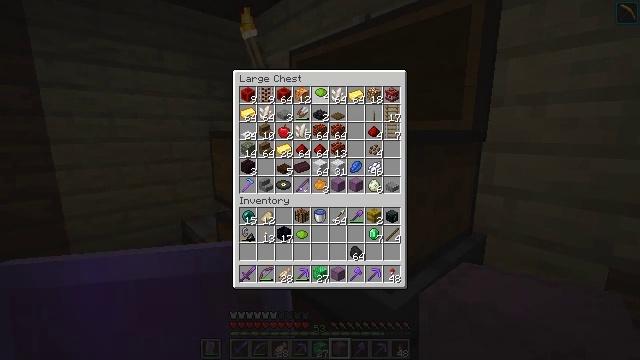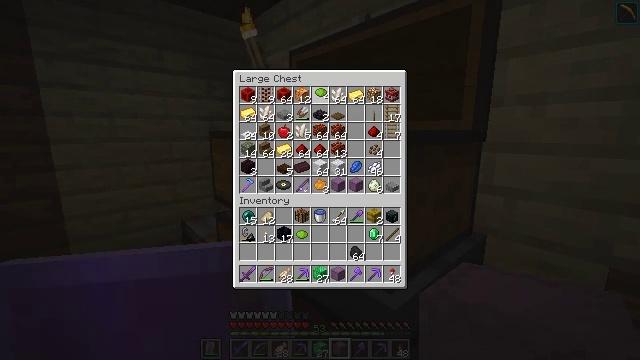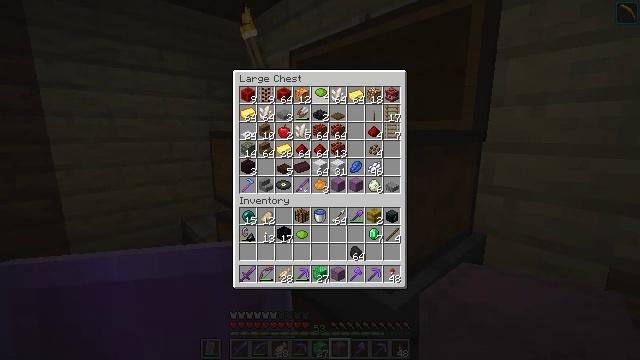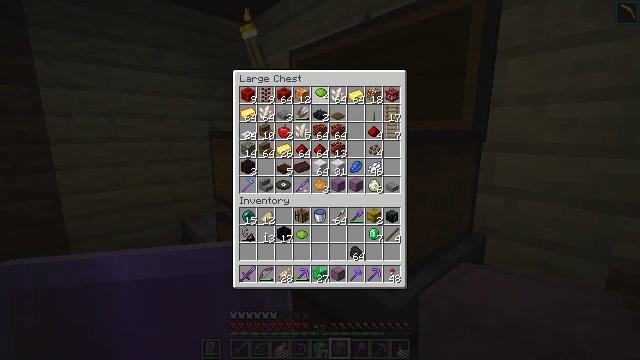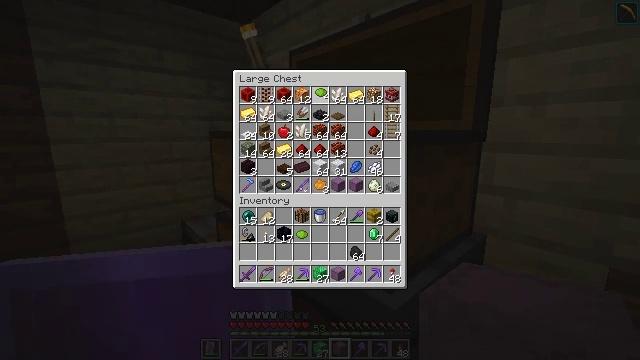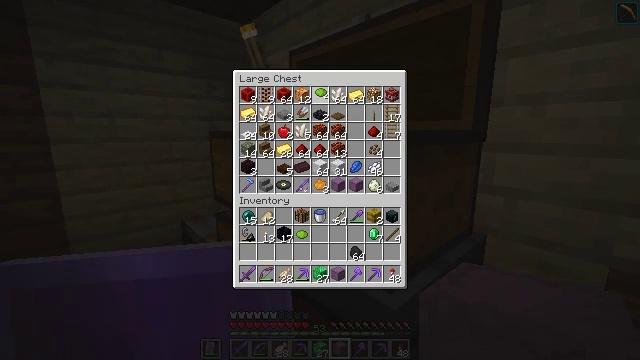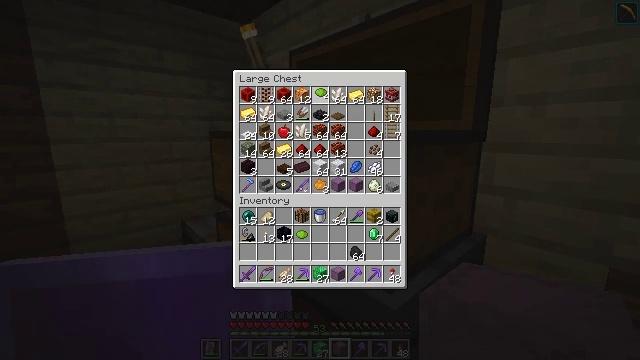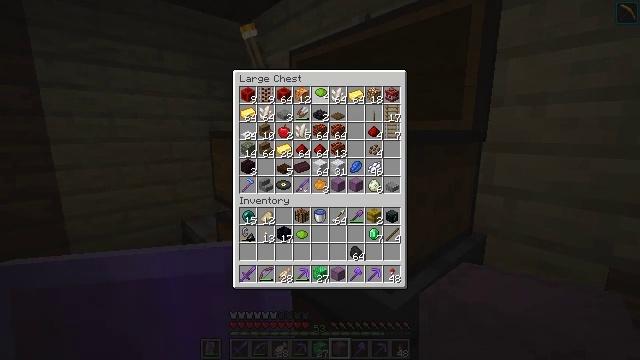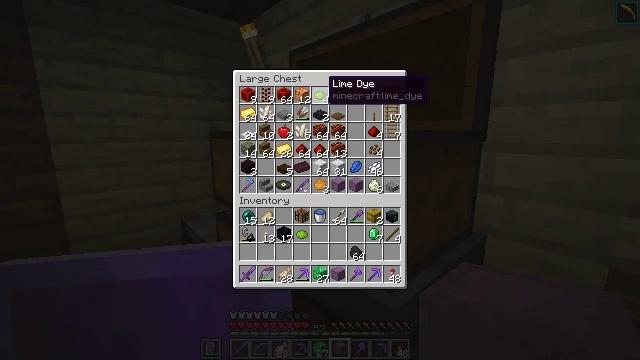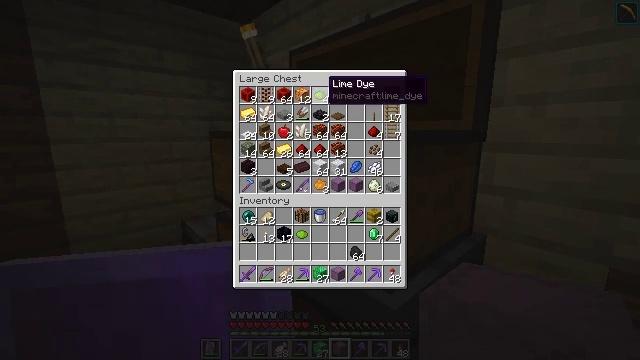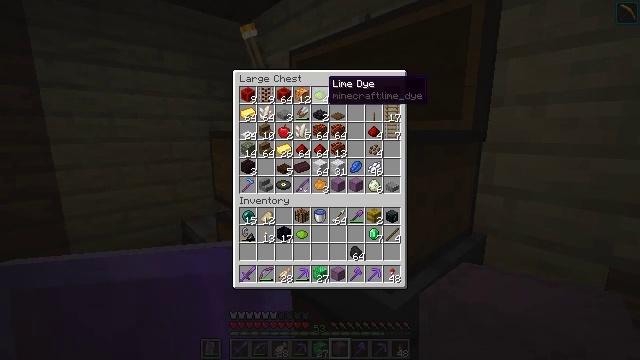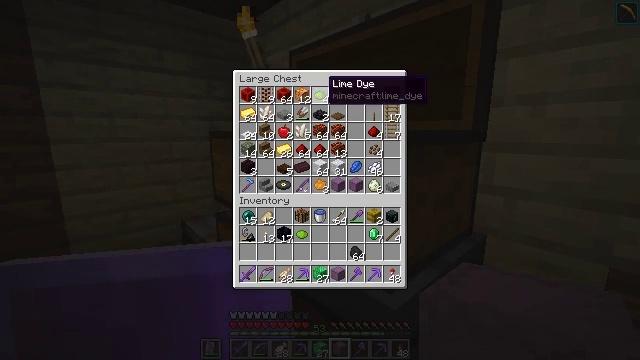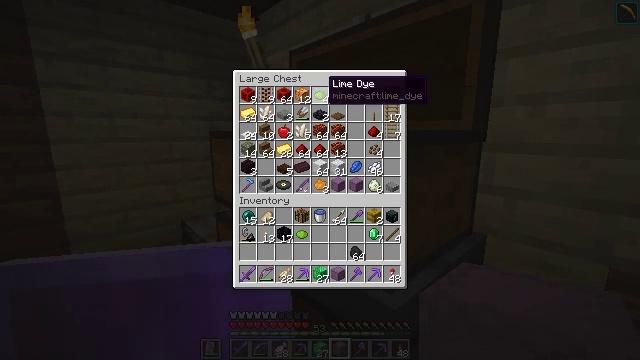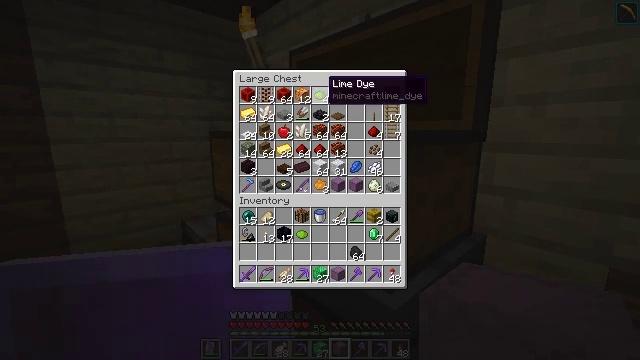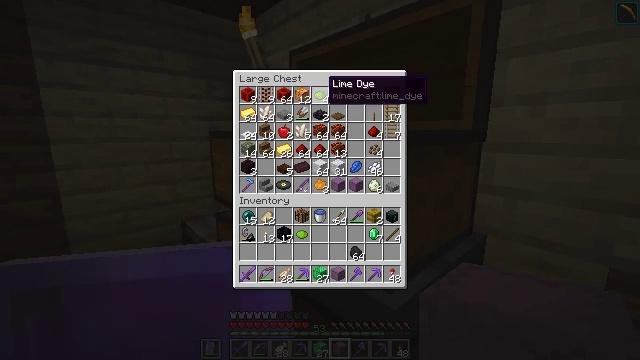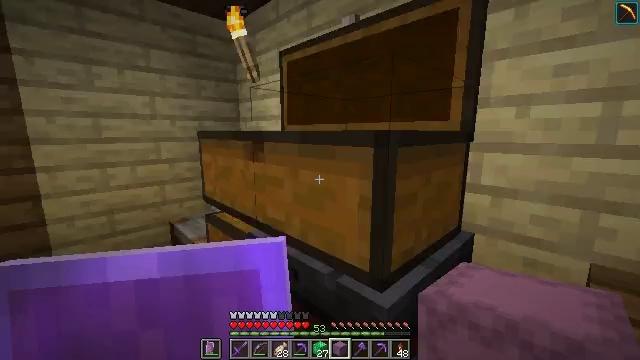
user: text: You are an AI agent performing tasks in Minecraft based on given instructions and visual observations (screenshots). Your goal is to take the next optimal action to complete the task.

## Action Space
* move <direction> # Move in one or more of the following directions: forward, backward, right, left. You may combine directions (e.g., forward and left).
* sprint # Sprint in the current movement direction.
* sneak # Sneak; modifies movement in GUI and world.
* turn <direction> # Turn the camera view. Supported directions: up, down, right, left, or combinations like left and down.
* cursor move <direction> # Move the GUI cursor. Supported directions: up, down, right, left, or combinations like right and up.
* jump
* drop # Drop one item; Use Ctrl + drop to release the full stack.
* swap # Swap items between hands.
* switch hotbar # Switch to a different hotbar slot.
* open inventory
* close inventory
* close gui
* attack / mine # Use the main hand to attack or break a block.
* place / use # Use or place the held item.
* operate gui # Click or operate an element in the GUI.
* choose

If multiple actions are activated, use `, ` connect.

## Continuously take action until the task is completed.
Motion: motion action
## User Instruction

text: craft item lime shulker box
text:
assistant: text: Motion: no_op
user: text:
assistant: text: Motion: no_op
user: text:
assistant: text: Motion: no_op
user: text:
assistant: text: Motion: no_op
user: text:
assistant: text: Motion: attack / mine
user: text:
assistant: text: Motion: attack / mine
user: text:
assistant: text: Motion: attack / mine
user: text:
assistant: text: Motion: no_op
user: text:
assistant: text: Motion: no_op
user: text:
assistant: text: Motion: no_op
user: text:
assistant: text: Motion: no_op
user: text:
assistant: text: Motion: no_op
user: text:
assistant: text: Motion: no_op
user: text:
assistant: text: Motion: no_op
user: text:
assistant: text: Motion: turn right
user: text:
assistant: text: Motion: turn right and up
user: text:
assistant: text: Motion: turn right and down
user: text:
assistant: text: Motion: turn right and down
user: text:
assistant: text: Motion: turn right
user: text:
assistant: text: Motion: no_op
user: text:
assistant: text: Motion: no_op
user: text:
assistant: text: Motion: no_op
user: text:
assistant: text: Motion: no_op
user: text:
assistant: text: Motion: no_op
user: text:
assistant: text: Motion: move forward
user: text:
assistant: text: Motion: move forward, turn left
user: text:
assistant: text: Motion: move forward, turn left and up
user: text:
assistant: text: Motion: move forward, turn left and up
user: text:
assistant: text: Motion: move forward, turn left
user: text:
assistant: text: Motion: move forward